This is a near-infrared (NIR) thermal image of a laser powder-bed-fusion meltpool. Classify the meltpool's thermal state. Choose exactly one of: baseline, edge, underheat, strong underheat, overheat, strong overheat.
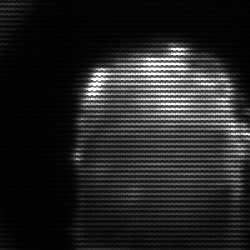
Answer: baseline